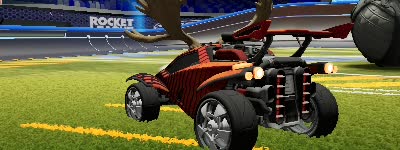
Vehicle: octane